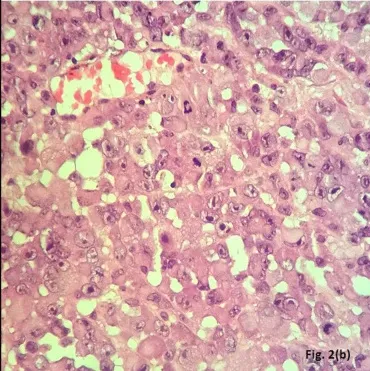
Large polygonal cells with abundant eosinophilic cytoplasm, eccentric nuclei, prominent nucleoli and brisk mitoses (H&E 400X).
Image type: pathology (h&e)